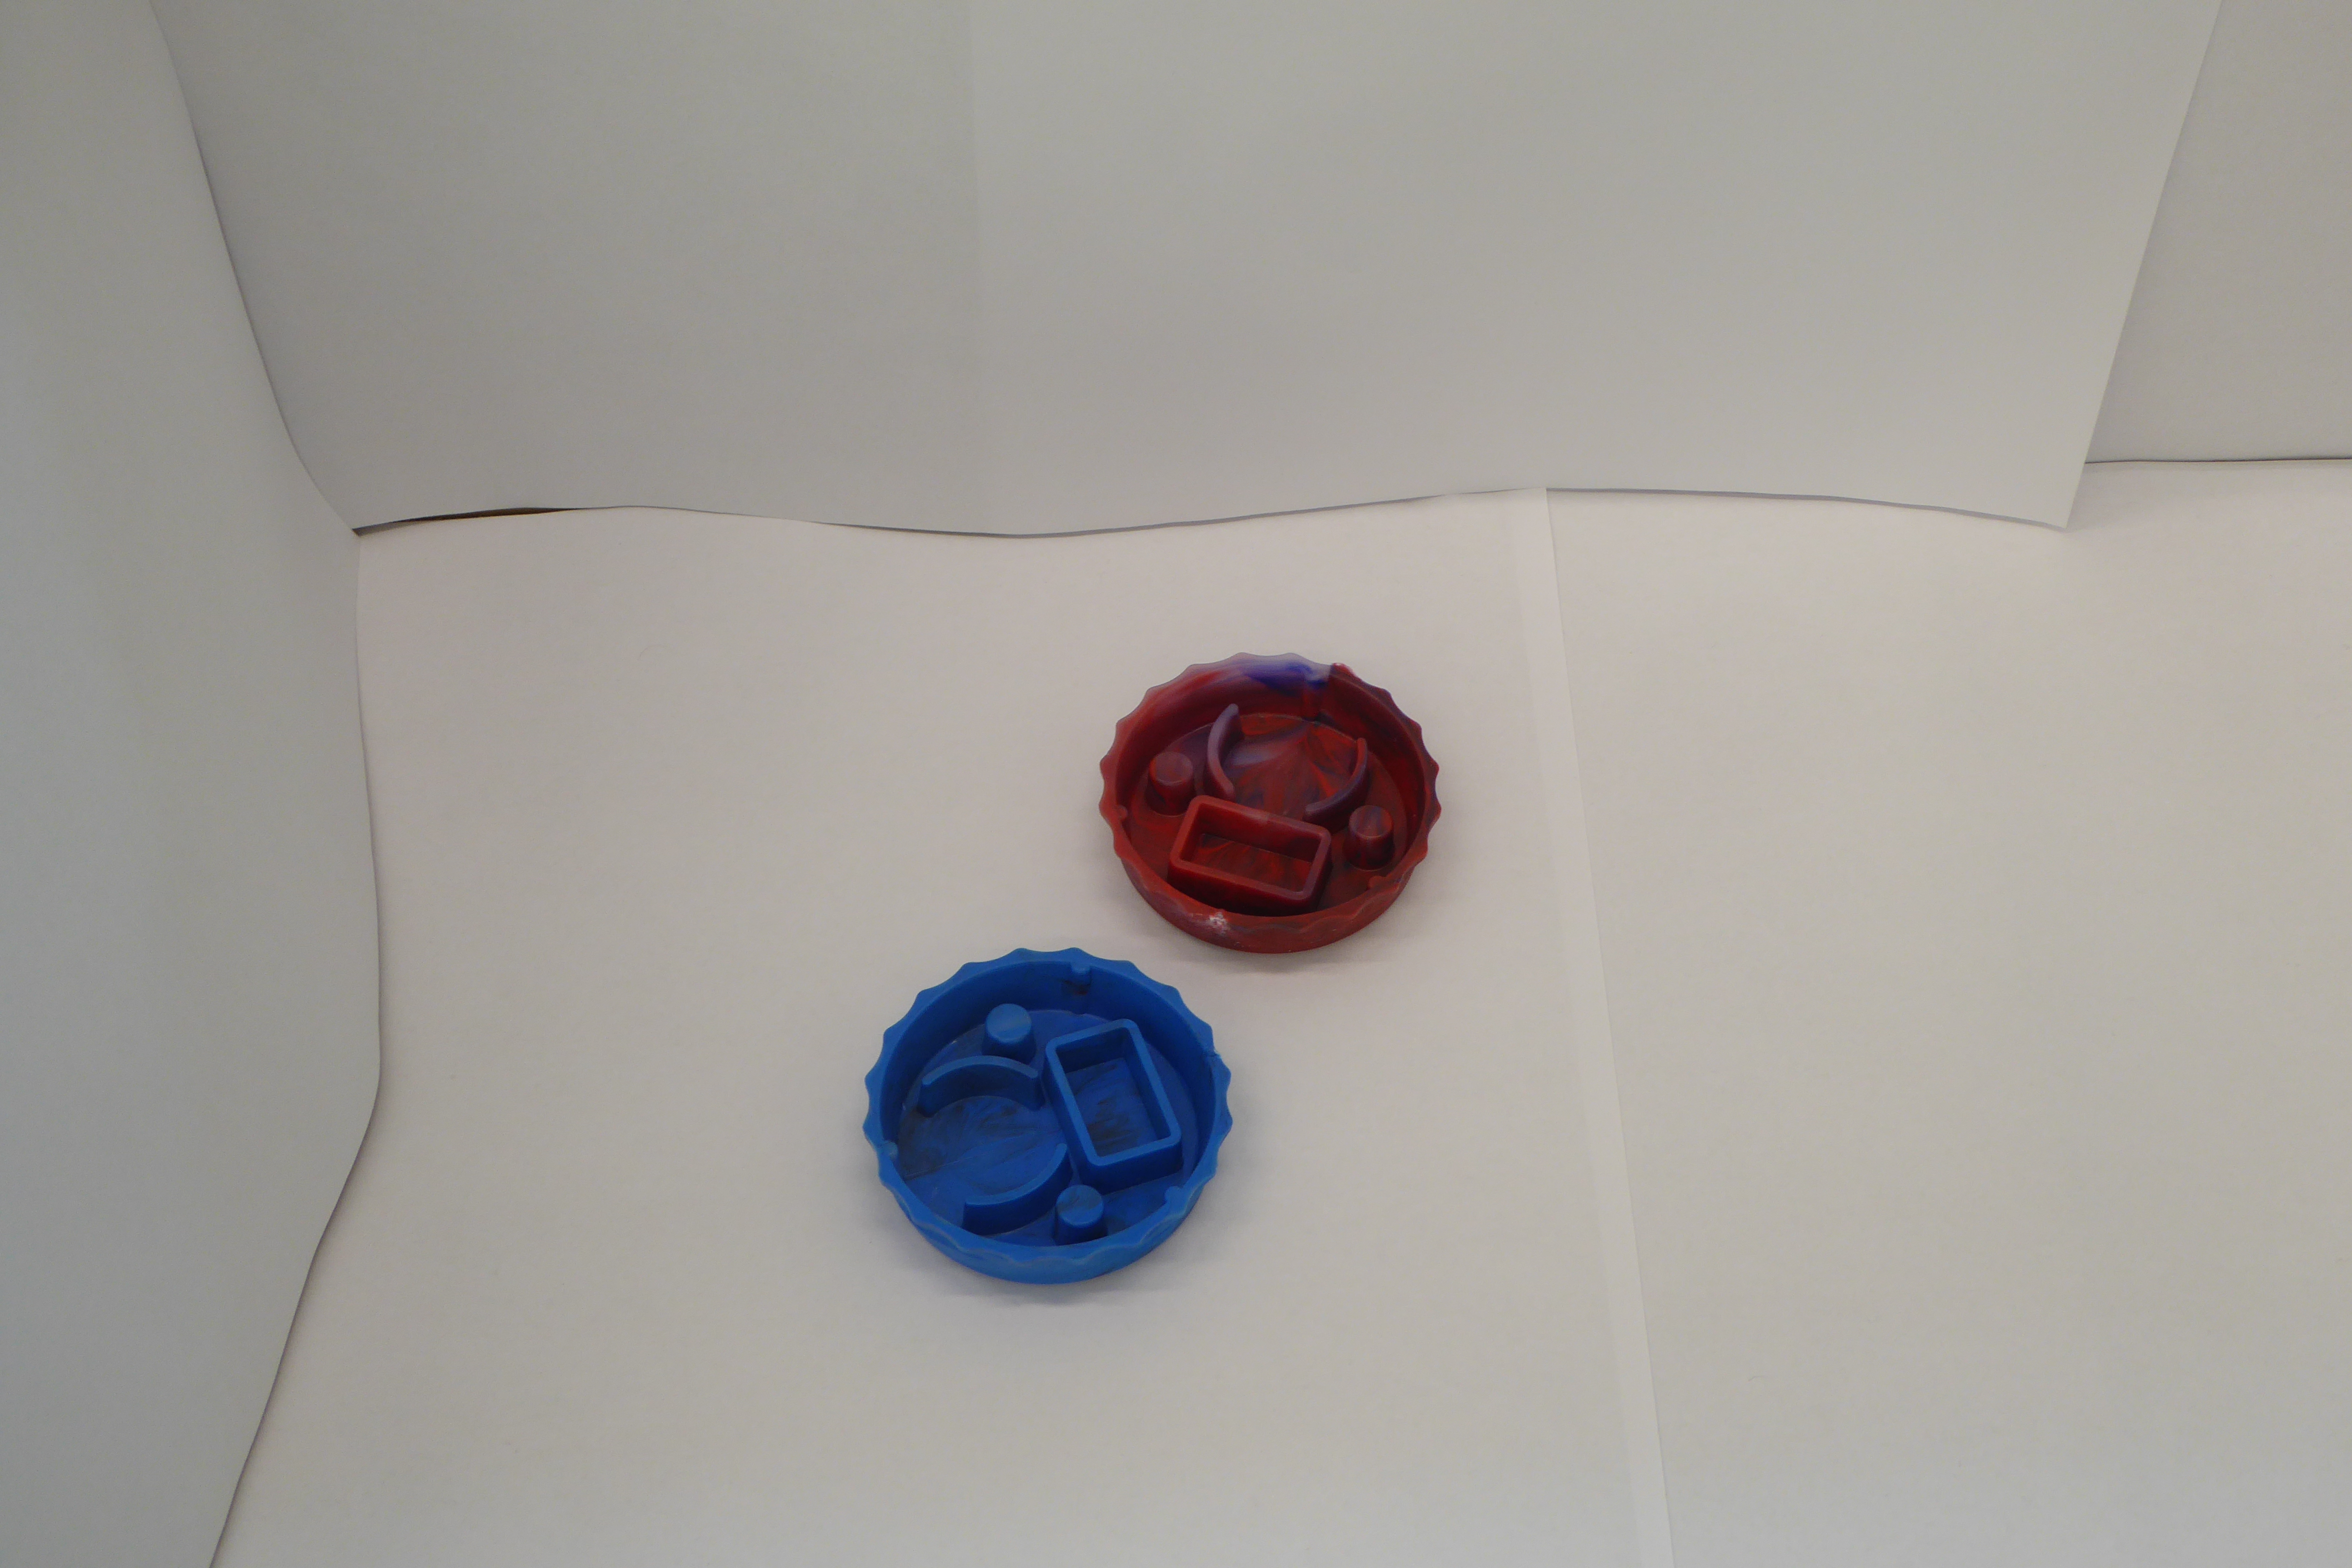
Label: Bottle Opener - Cover